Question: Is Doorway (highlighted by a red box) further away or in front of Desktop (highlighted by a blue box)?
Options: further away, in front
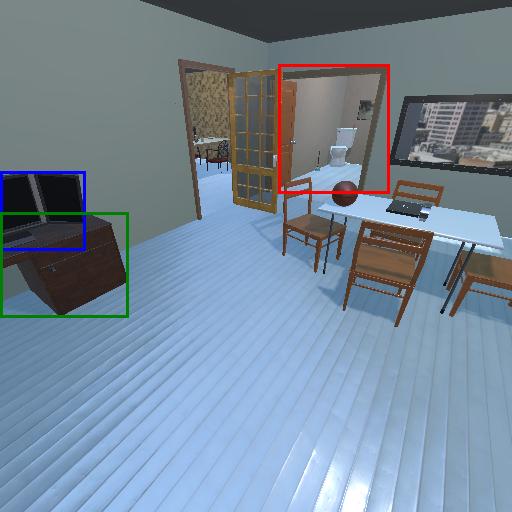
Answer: further away